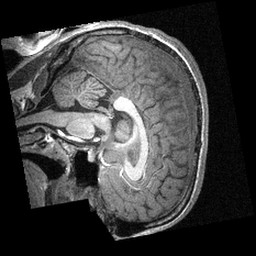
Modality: T1w
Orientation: sagittal